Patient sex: F
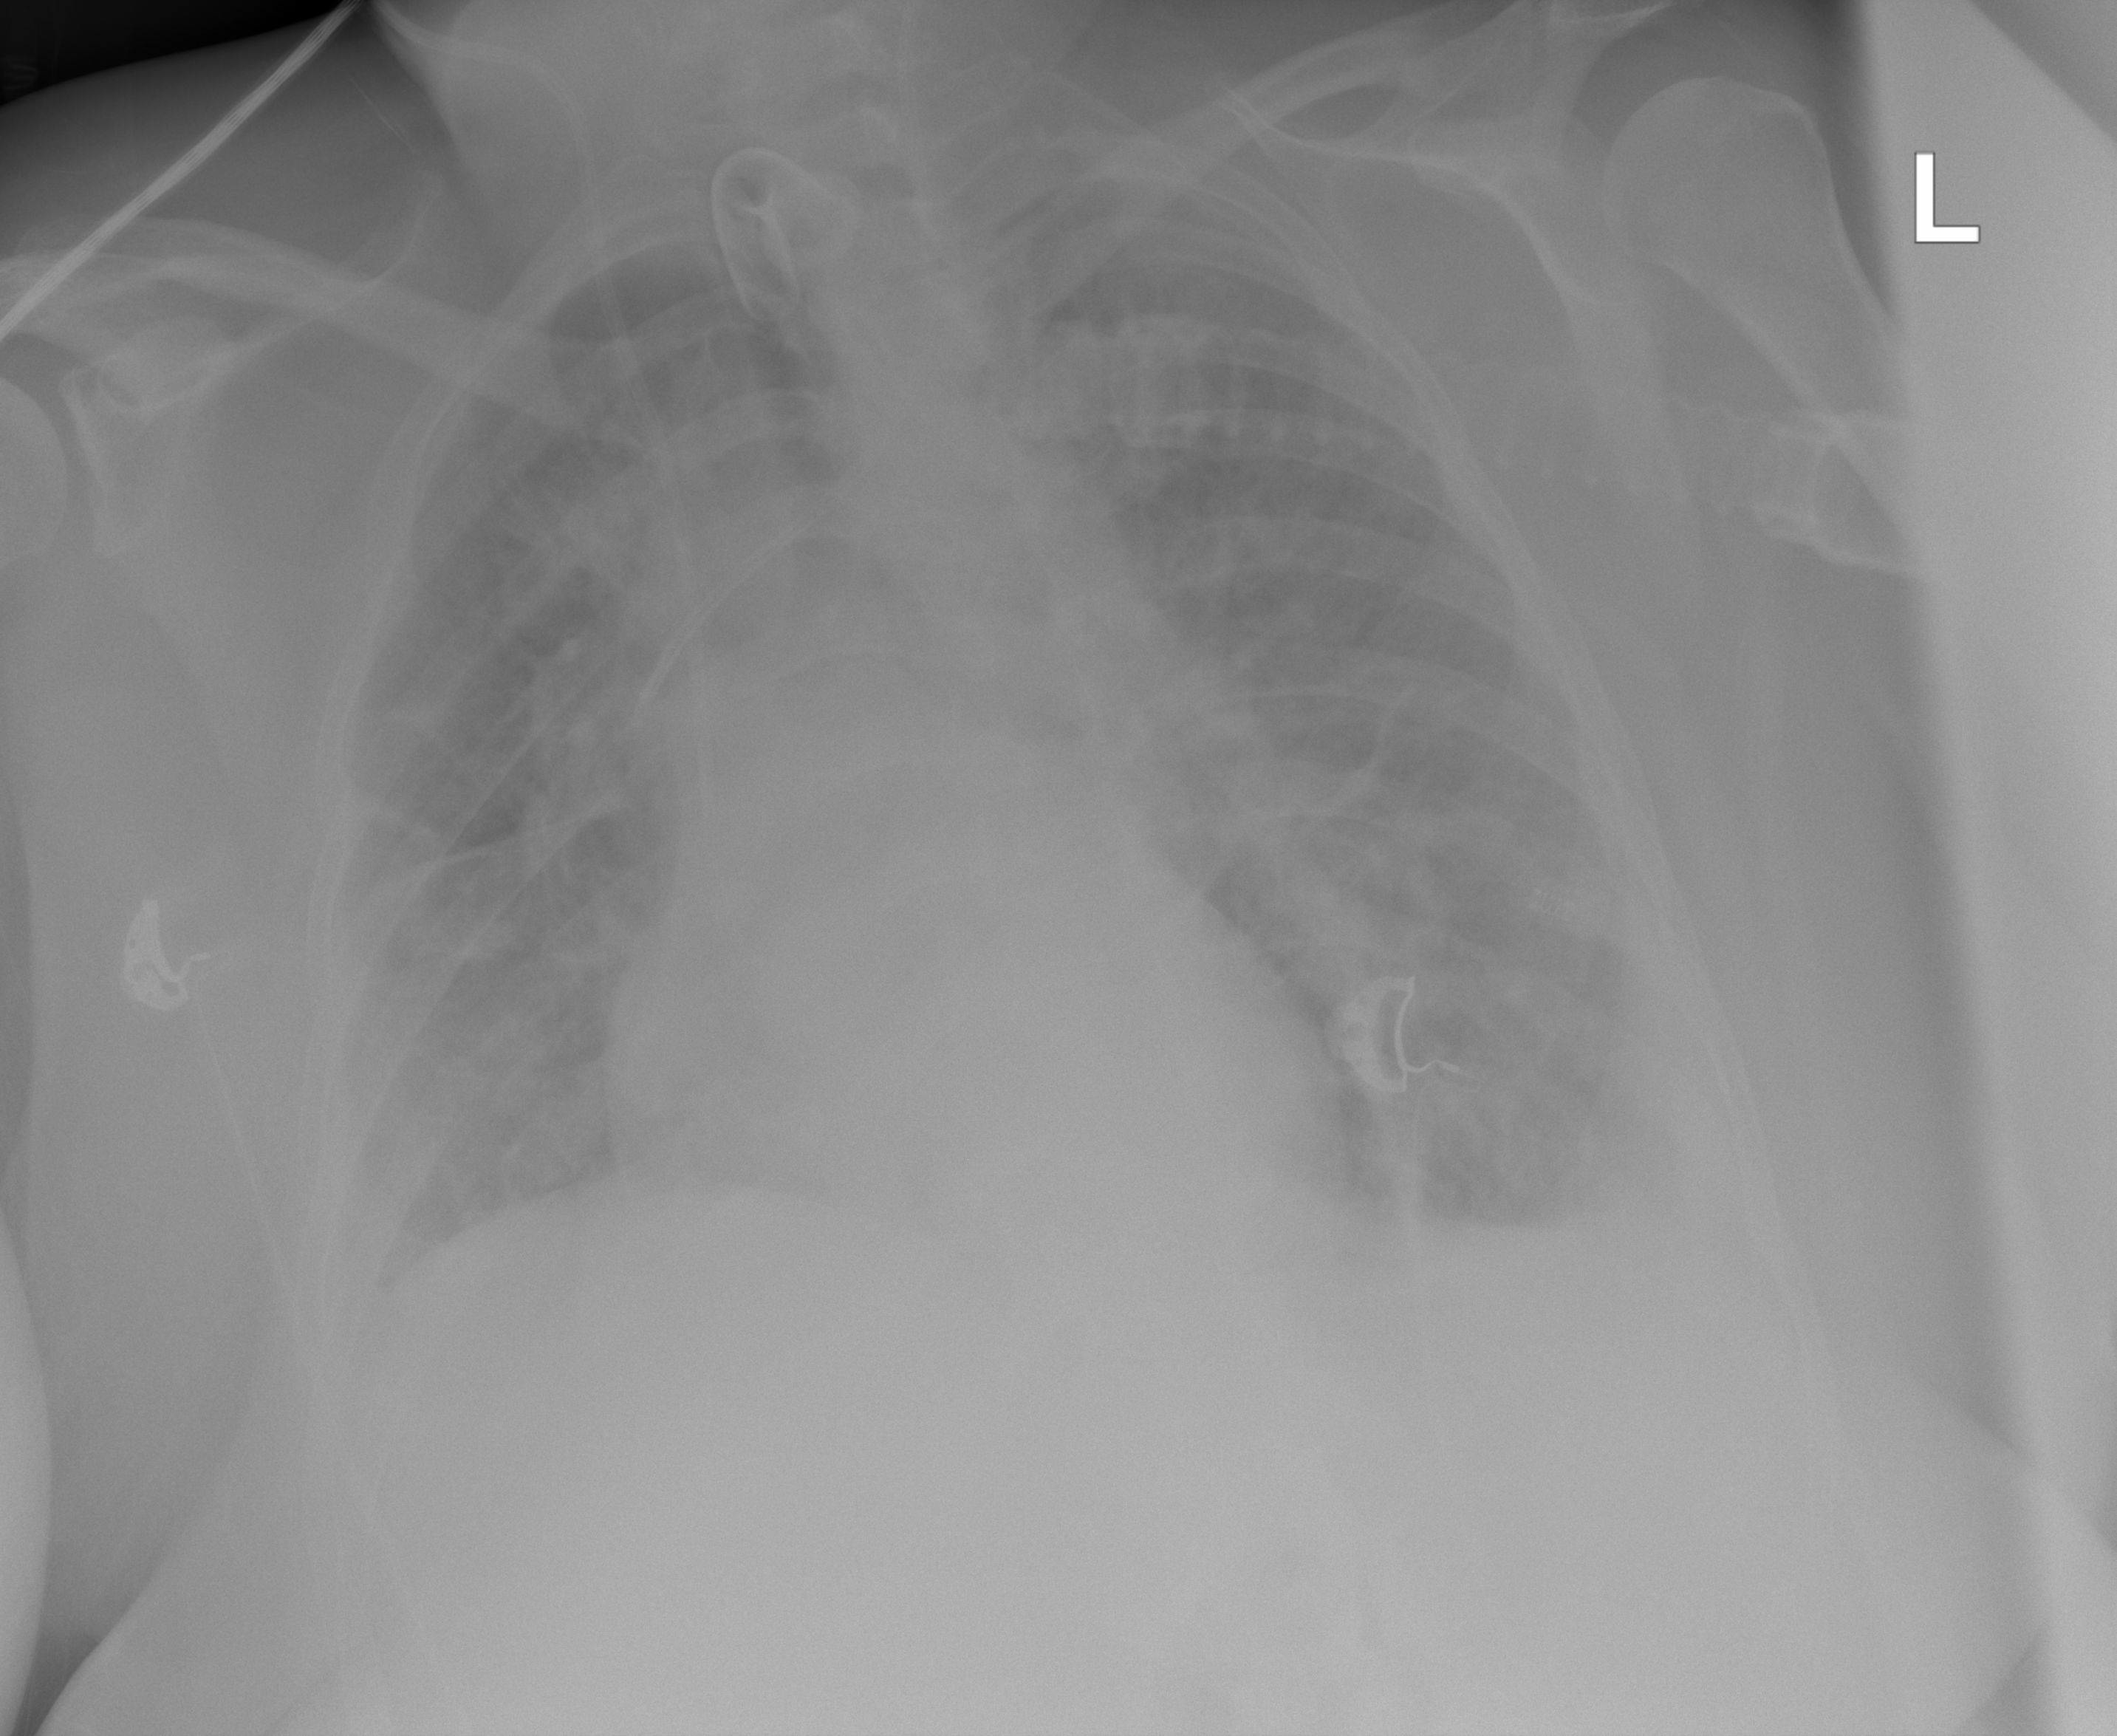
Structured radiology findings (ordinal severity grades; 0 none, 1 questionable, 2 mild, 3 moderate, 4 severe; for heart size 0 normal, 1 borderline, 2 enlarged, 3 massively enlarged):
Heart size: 0
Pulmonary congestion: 2
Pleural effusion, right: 2
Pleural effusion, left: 3
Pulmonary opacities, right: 2
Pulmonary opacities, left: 2
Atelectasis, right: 2
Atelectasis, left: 2